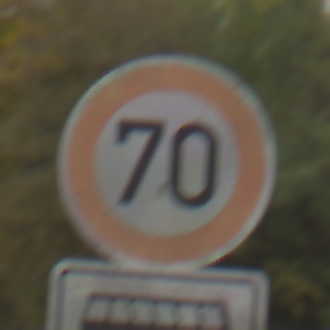
Verkehrszeichen: Geschwindigkeit70
Zusatzzeichen unten: HinweisDurchSinnbild13
Umgebung: Outdoor, Nature
Tageszeit: MorningAfternoon
Wetter: Overcast
Licht: Natural
Jahreszeit: Autumn
Kontrast: LowContrast